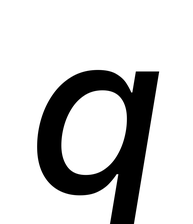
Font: Inter-Italic_Medium_Italic